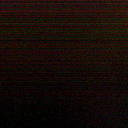
Screen state: off